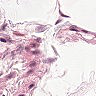
Metastatic tissue present: no